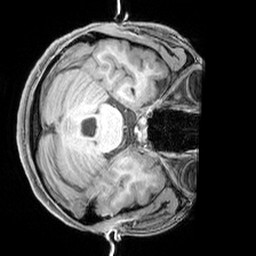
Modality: T1w
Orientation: axial
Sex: female
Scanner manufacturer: siemens
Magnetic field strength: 3 T
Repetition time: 2.3 s
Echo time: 0.00226 s